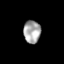
Tissue: skin
Cell type: Epithelial cells
Senescence score: 0.2039
Nuclear area (px): 380
Mean DAPI intensity: 167.479